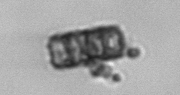
Label: Paralia_sulcata